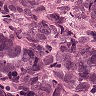
Metastatic tissue present: yes